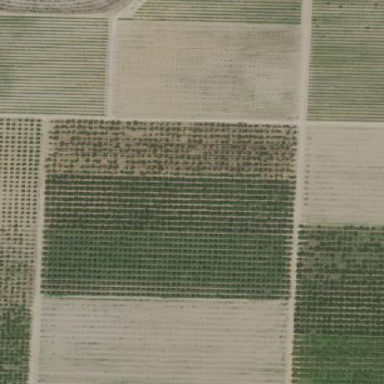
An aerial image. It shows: Vineyard with grape crops.